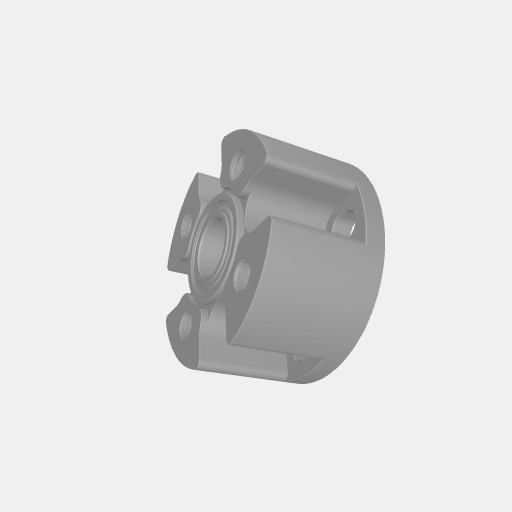
Part: DualBearingPillowBlock8ID